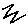
Label: zigzag